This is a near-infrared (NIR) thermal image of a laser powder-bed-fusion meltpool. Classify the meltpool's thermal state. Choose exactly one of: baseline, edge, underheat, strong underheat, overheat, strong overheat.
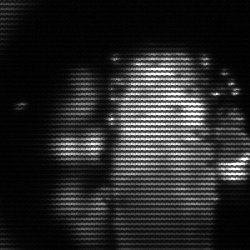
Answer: strong underheat